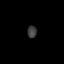
Tissue: lung
Cell type: Epithelial cells
Senescence score: 0.2252
Nuclear area (px): 114
Mean DAPI intensity: 59.254